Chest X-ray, AP view. Patient: 52 years old, sex F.
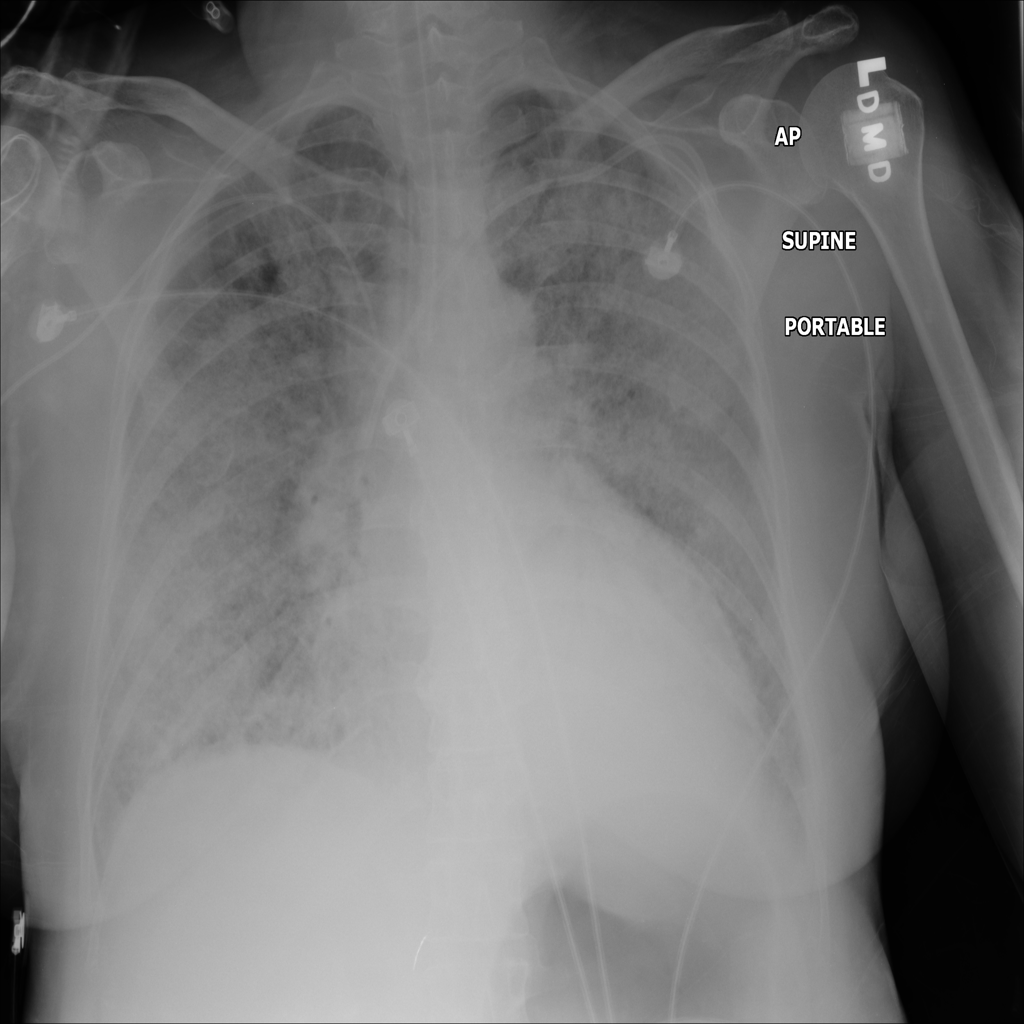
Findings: No Finding